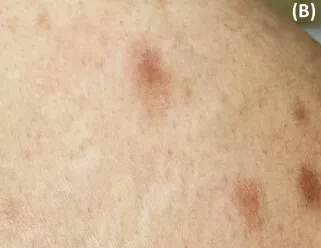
Almost all lesions fading with associated post-inflammatory hyperpigmentation after treatment.
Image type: medical_photograph (skin_photograph)